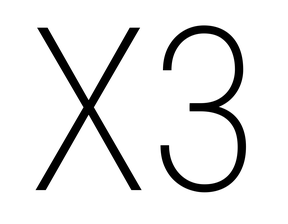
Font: Roboto_Condensed_ExtraLight